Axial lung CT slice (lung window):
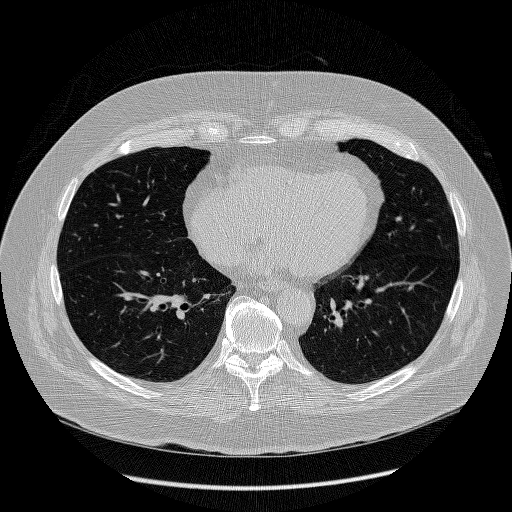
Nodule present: no